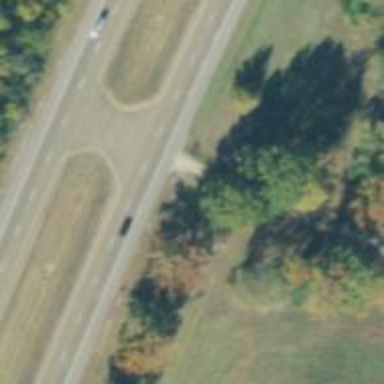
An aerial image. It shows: Asphalt dual carriageway classified as trunk highway.